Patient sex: M
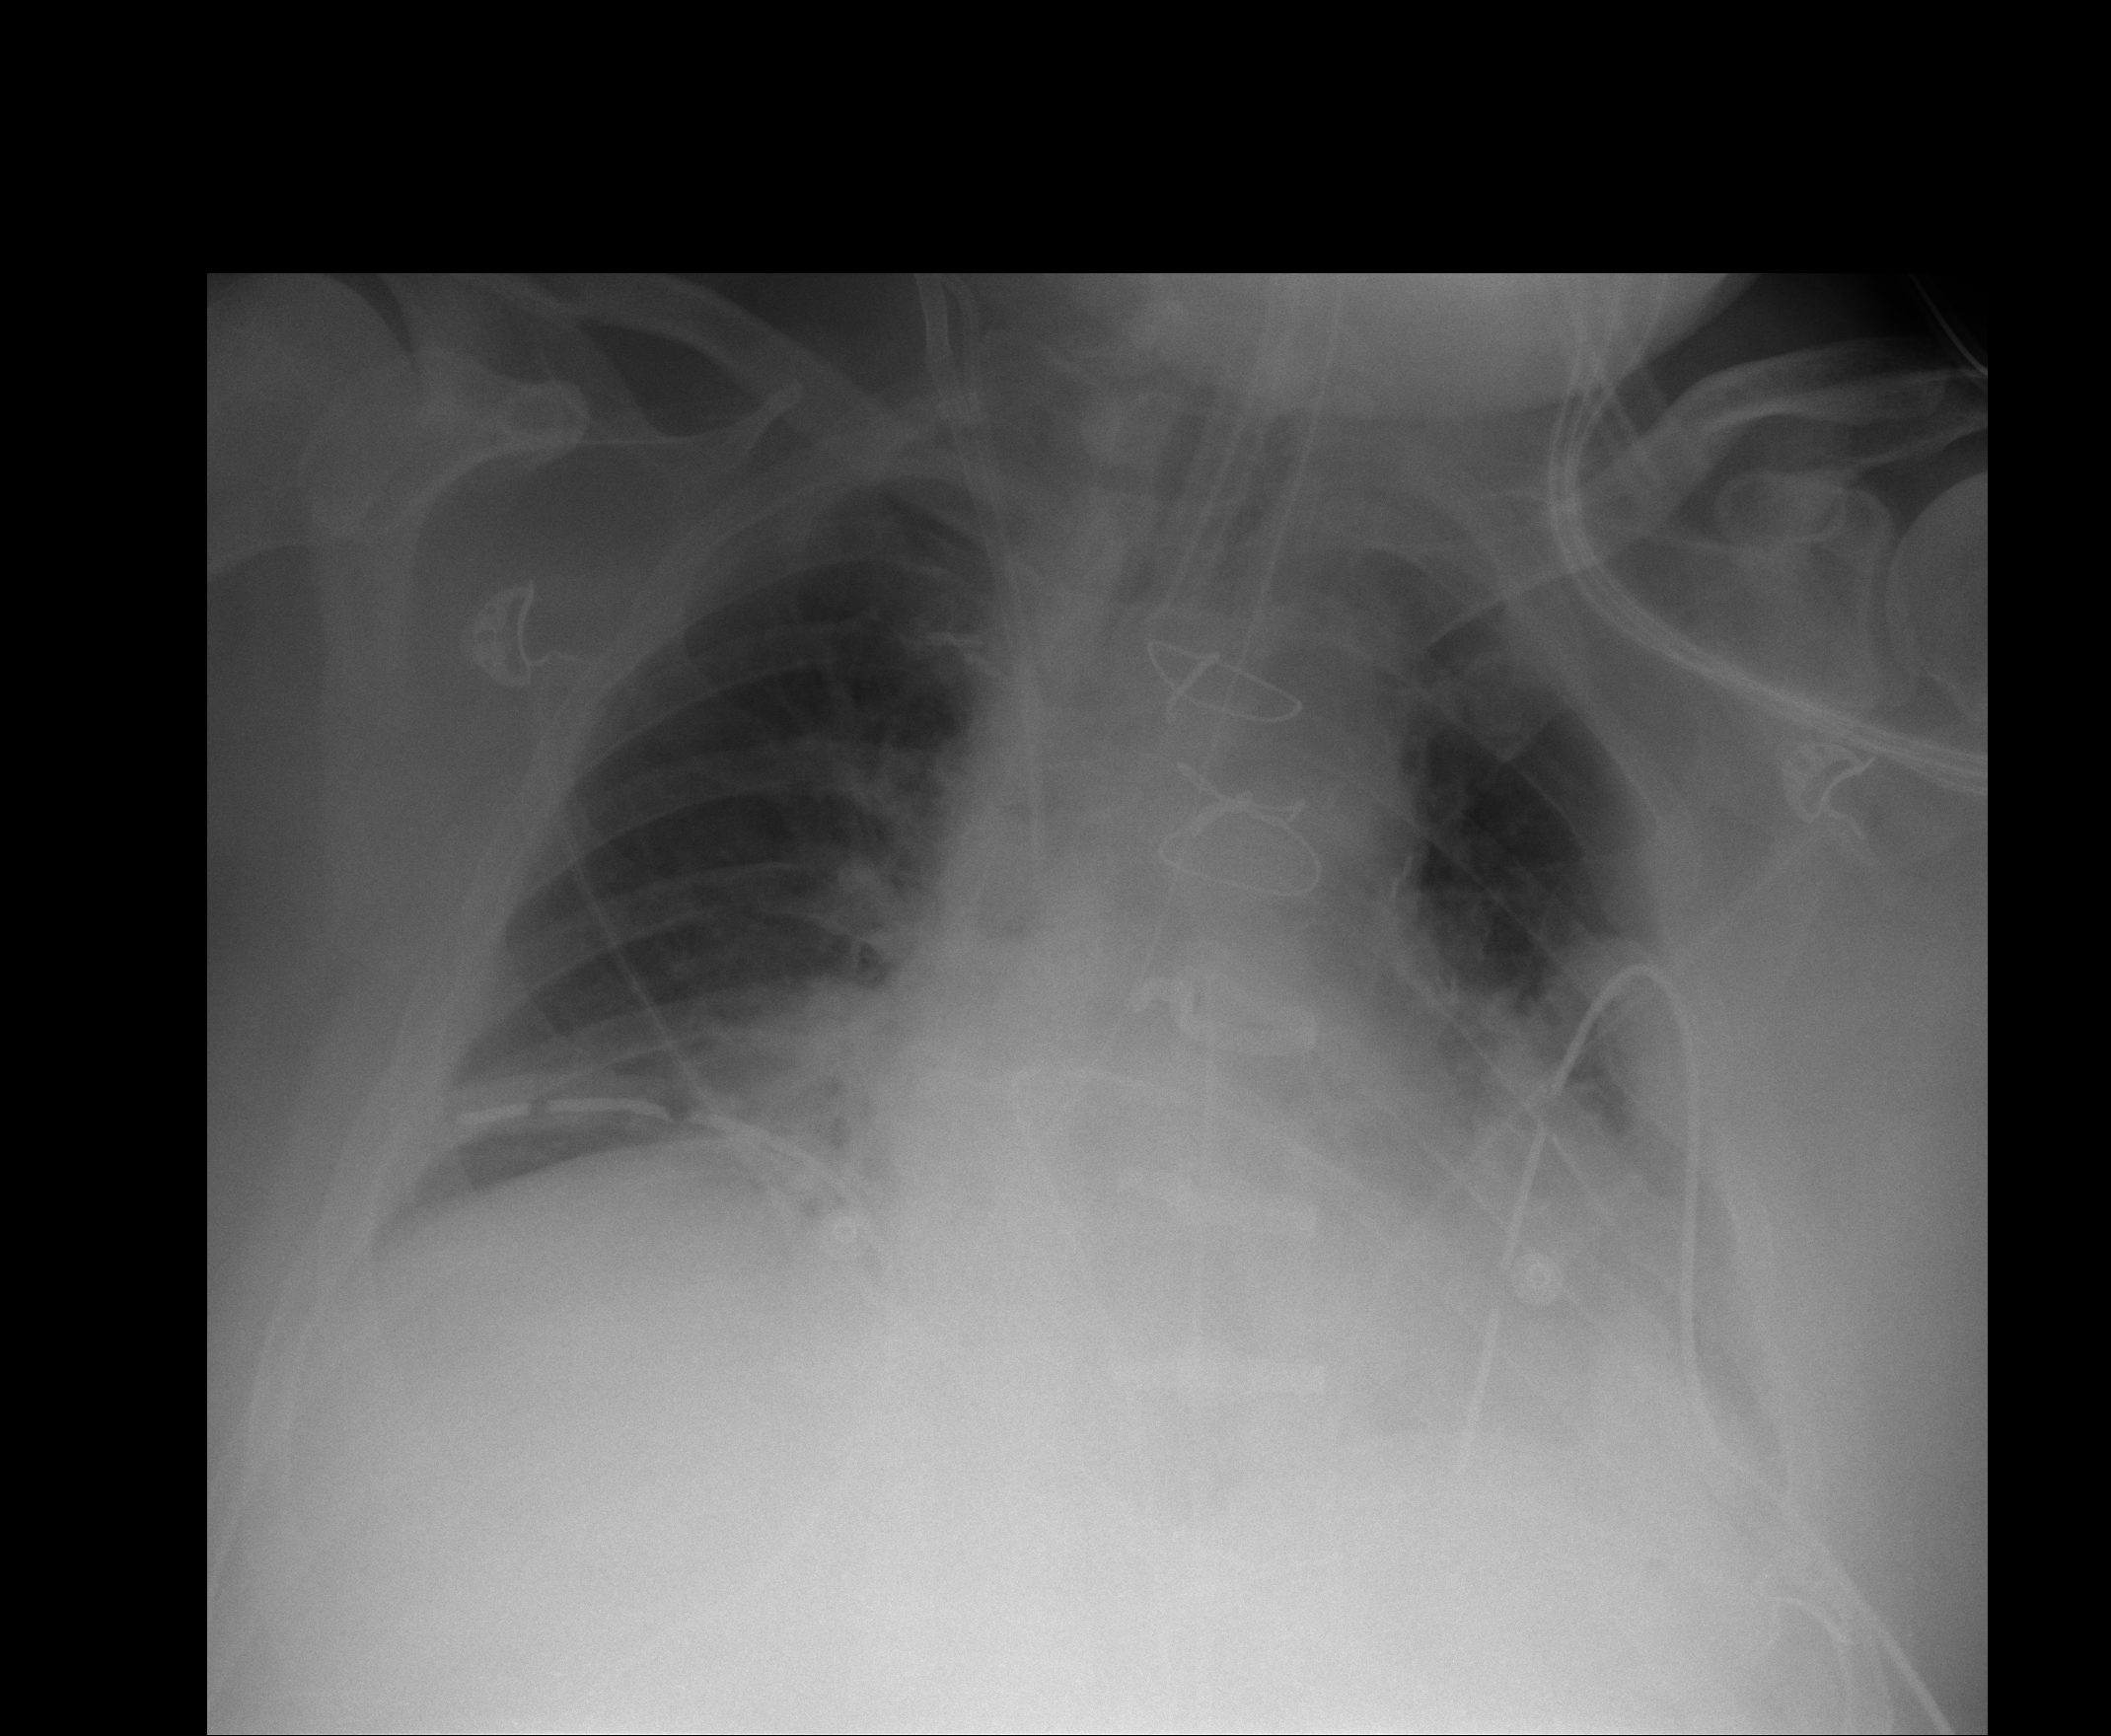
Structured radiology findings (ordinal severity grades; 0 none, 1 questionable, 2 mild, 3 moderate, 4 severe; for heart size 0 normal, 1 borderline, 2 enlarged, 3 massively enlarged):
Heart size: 2
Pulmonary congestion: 2
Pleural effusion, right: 0
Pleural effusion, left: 2
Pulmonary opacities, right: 0
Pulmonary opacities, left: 0
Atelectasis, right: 2
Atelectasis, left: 2